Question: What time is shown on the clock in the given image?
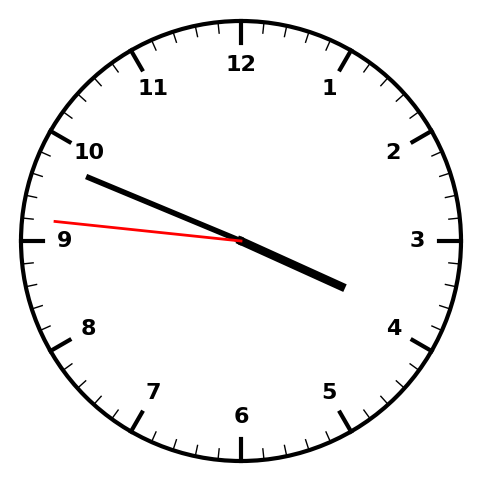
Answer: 03:48:46